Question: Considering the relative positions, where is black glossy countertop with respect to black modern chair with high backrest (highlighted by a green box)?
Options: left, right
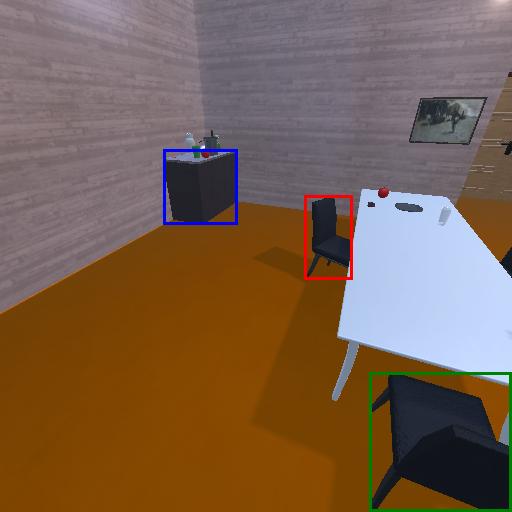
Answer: left